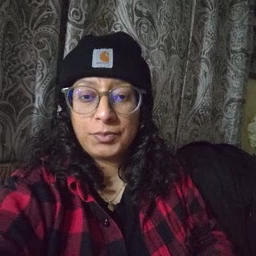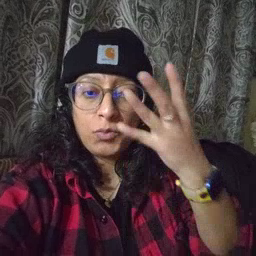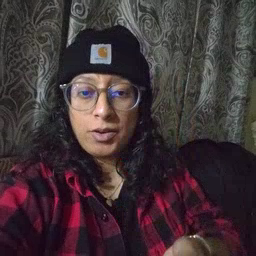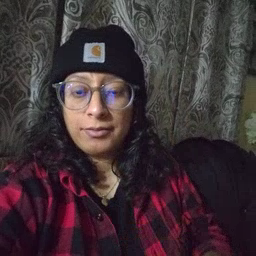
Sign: wet